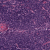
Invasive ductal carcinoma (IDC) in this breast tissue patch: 0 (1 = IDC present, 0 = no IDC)